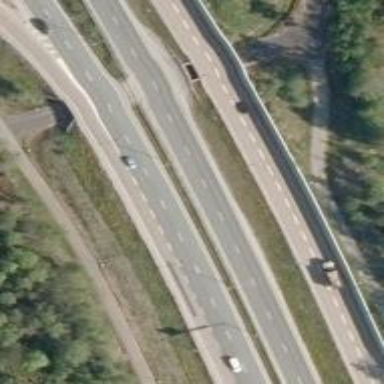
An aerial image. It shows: Trunk link highway with asphalt surface.